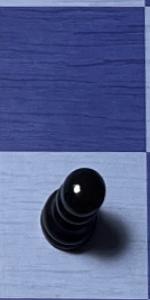
Label: Pawn_Black